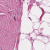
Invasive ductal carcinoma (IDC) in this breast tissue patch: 0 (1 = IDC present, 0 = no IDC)